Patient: sex F, age 74
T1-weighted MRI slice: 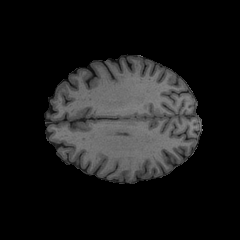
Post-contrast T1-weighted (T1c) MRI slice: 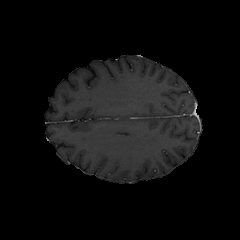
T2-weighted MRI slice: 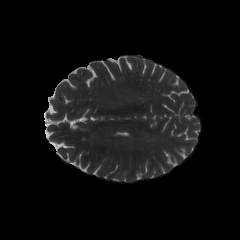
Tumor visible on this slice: no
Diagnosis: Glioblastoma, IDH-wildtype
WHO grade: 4